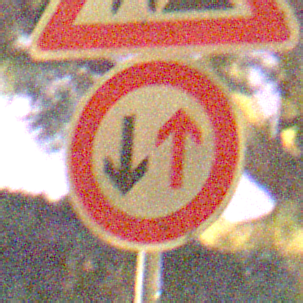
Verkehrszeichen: VorrangDesGegenverkehrs
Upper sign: Arbeitsstelle
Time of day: Night
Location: Outdoor (Suburban)
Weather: PartlyCloudy
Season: NotSpecified
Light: Artificial